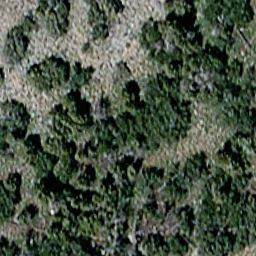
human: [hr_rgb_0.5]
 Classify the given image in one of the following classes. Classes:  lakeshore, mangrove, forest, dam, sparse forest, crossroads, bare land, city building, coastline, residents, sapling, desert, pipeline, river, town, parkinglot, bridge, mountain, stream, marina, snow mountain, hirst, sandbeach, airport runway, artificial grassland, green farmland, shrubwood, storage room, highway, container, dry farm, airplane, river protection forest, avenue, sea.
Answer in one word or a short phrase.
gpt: sparse forest